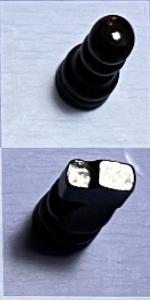
Label: Knight_Black